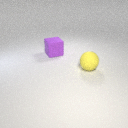
large yellow rubber sphere to the right of large purple rubber cube